Field crop: maize
Growth stage: 2
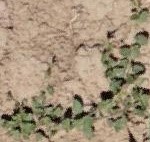
Species: convolvulus